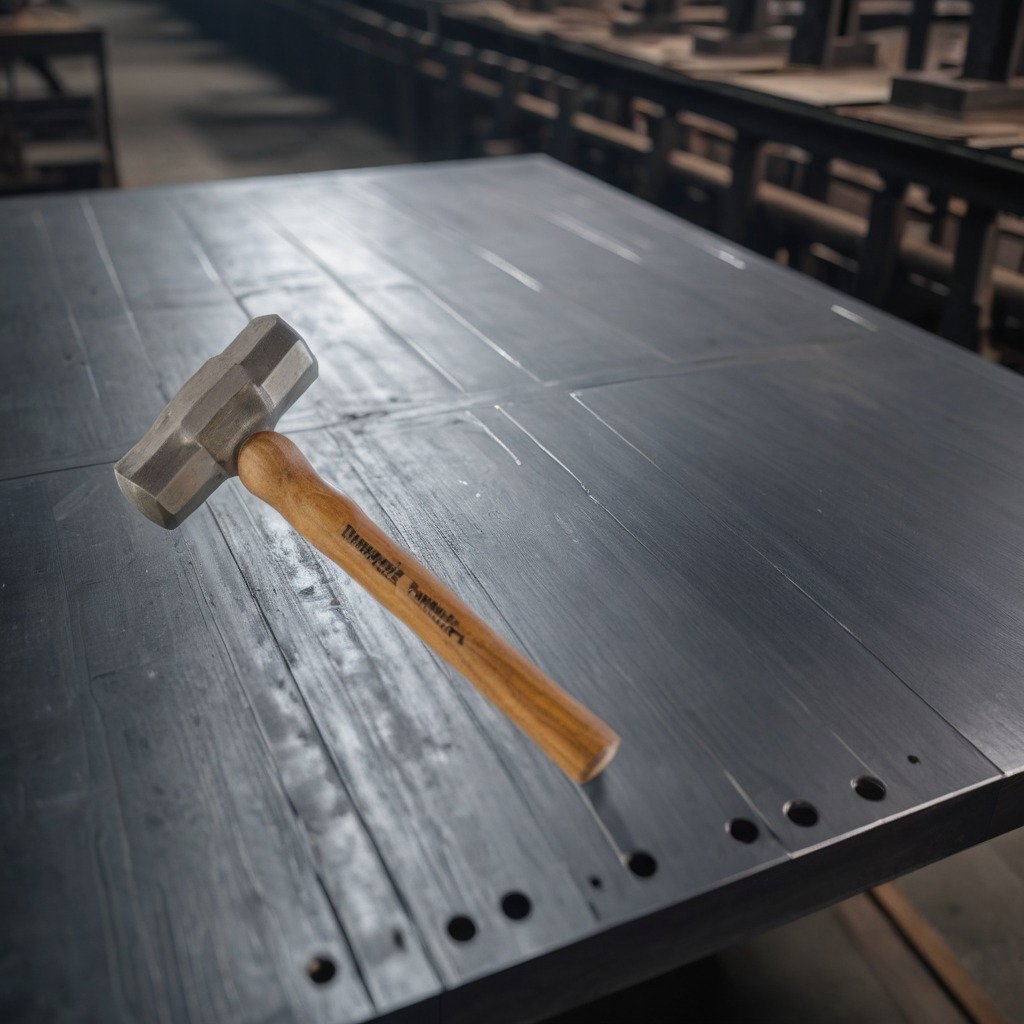
A hammer is lying on a cold steel table in a mining workshop gritty textures.